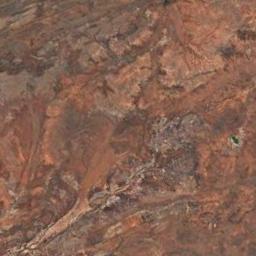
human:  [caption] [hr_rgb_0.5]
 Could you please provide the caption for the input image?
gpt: The desert is on the hill full of yellow sand .

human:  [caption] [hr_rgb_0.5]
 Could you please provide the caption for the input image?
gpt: There is a small patch of vegetation on the edge of the desert .

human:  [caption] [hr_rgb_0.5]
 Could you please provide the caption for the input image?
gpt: This is a orange desert with brown gullys .

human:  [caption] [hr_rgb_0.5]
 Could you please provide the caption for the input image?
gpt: The desert has orange soil and some hills .

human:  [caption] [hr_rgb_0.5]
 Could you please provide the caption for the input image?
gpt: A brown desert covered with bare land and some fissures .